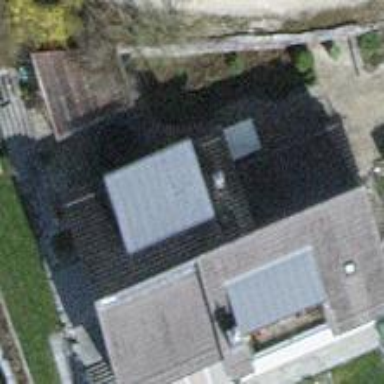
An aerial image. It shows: Detached building.